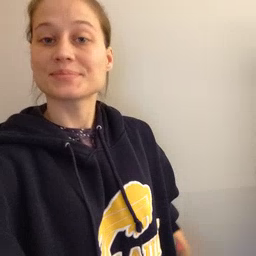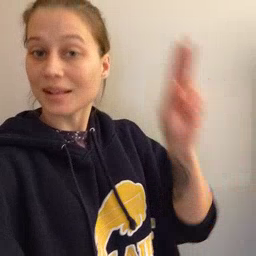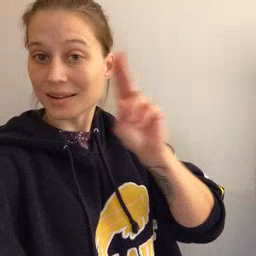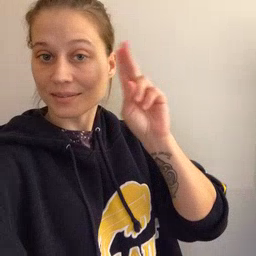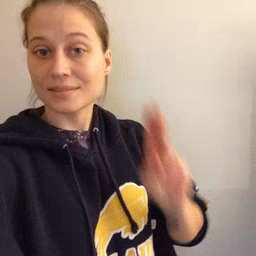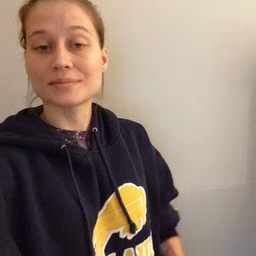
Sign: uncle